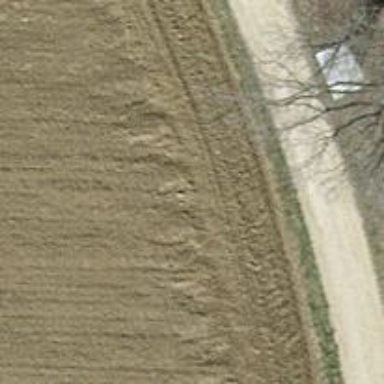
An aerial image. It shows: Compacted track road with grade1 tracktype.